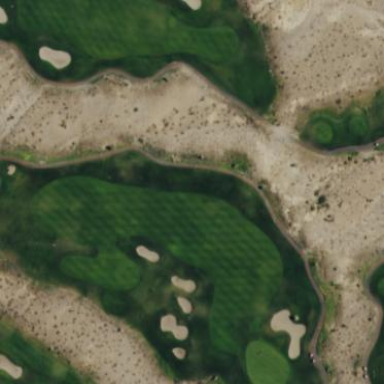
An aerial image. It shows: Rough area on grassy golf course.